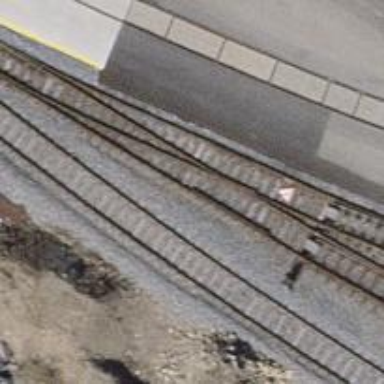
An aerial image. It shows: Railway yard with one track.